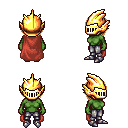
a pixel art fantasy rpg character, female body template, orc, green skin, maroon cape, metal pants, brown pageboy hairstyle, gold helm, metal boots, four views (front, back, left, right), 2x2 character sprite sheet, small pixel art, hard edges, no anti-aliasing